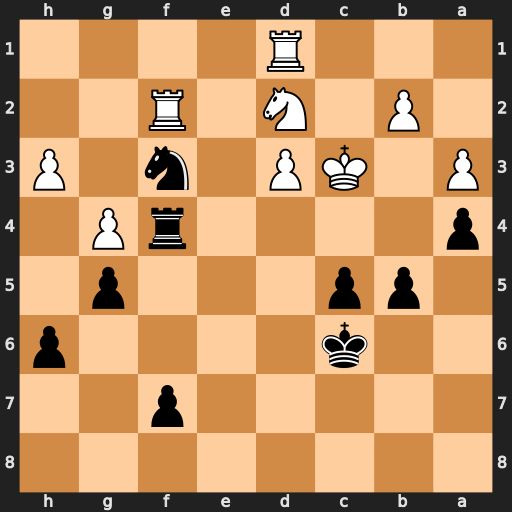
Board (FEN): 8/5p2/2k4p/1pp3p1/p4rP1/P1KP1n1P/1P1N1R2/3R4
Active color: b
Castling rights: -
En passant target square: -
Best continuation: b4+ axb4 cxb4+ Kc2 Nd4+ Kb1 Rxf2